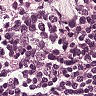
Metastatic tissue present: no